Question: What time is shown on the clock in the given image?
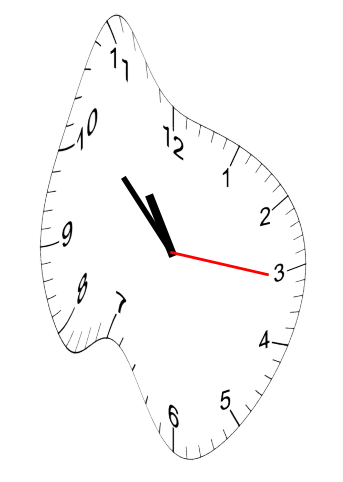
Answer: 10:52:16